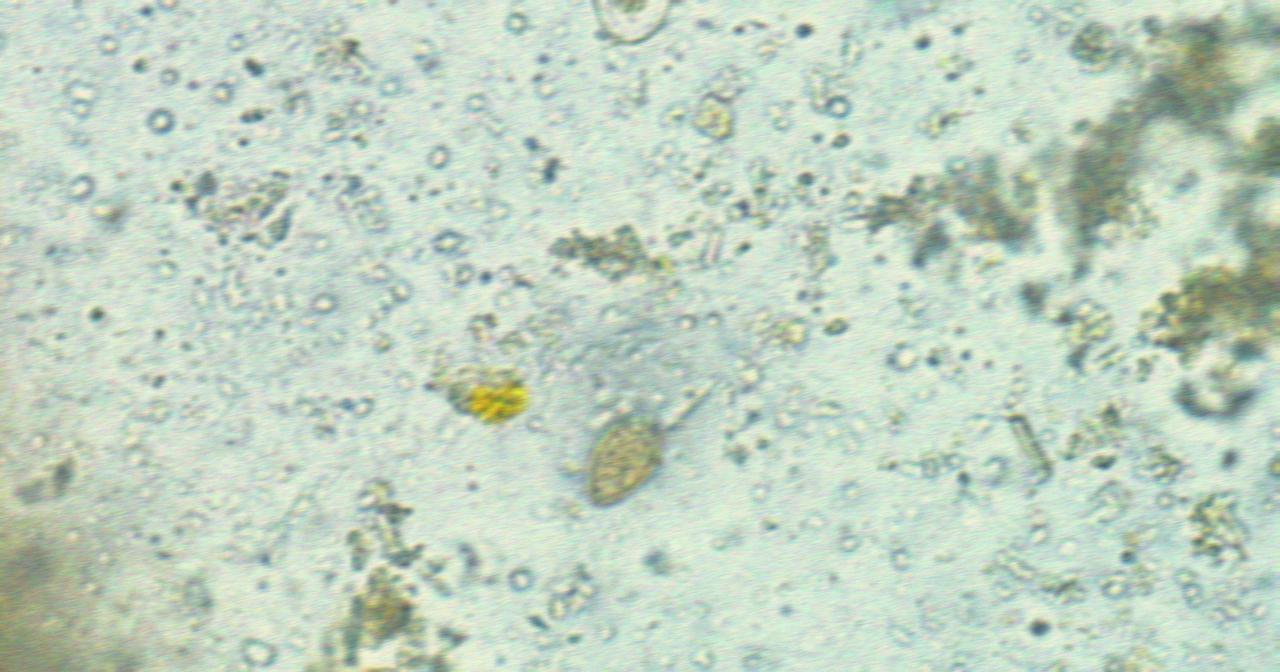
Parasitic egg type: Opisthorchis viverrine